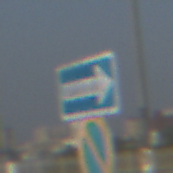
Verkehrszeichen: EinbahnstrasseRechtsweisend
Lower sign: EingeschraenktesHalteverbot
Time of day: SunriseSunset
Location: Outdoor (Urban)
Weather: Clear
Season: NotSpecified
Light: Natural